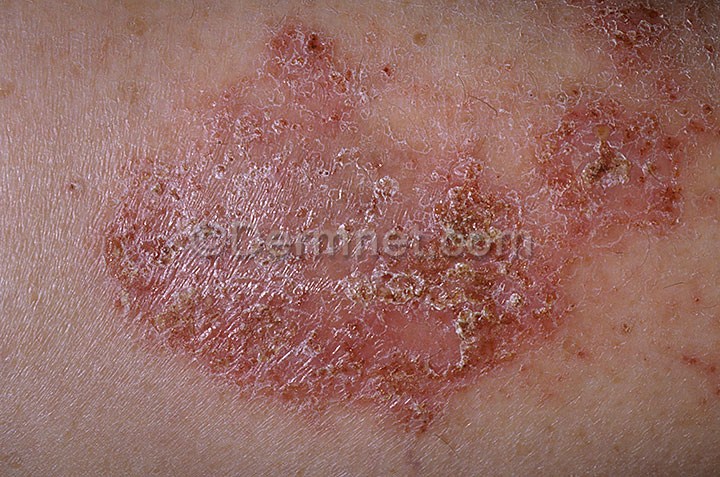
Disease: Eczema Photos